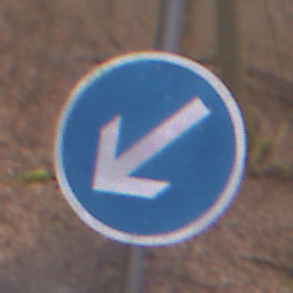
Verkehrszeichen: VorgeschriebeneVorbeifahrtLinks
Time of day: Midday
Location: Outdoor (Nature)
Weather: Overcast
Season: Autumn
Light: Natural